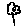
Label: flower